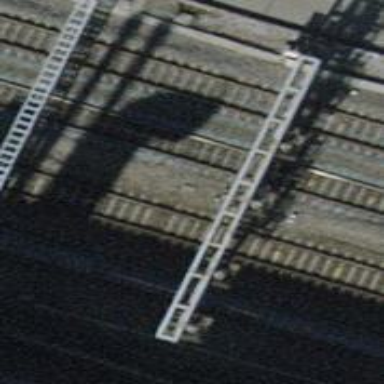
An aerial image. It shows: Railway signal.